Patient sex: F
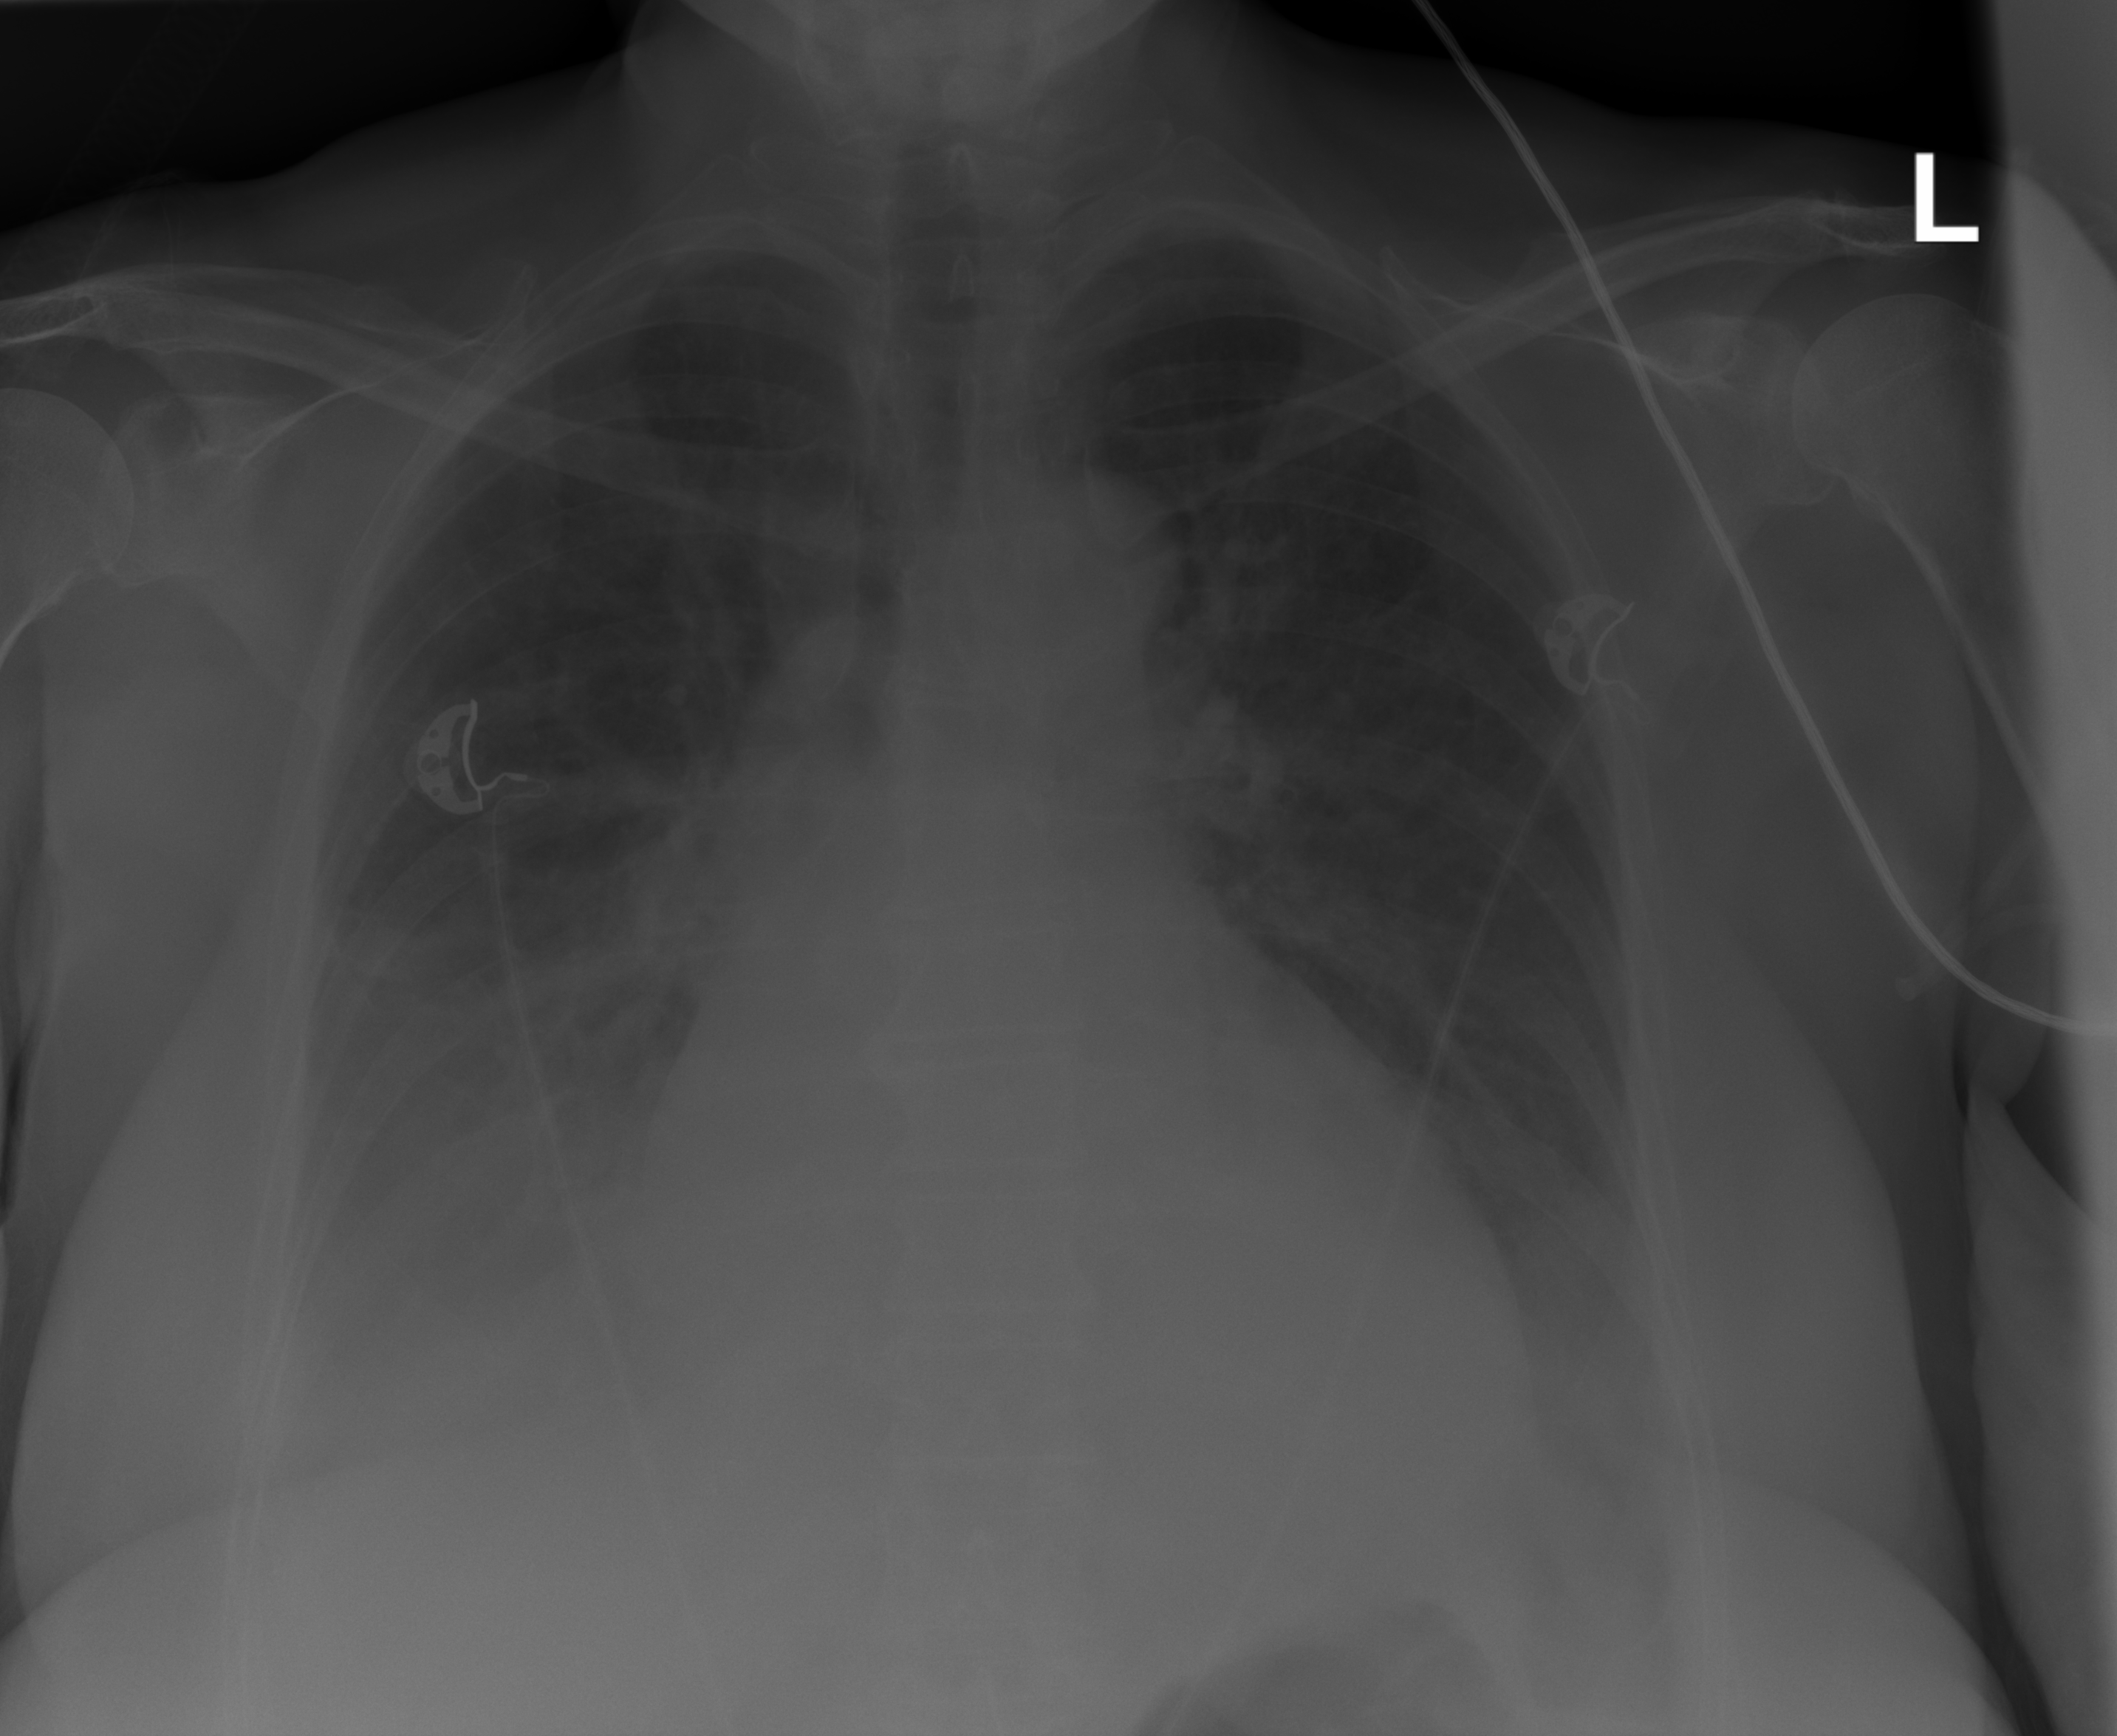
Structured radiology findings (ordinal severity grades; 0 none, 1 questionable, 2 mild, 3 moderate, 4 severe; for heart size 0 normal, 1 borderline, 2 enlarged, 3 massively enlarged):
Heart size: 2
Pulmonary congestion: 3
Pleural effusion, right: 2
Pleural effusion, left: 1
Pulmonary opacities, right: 2
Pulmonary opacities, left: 2
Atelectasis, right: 2
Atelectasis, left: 2